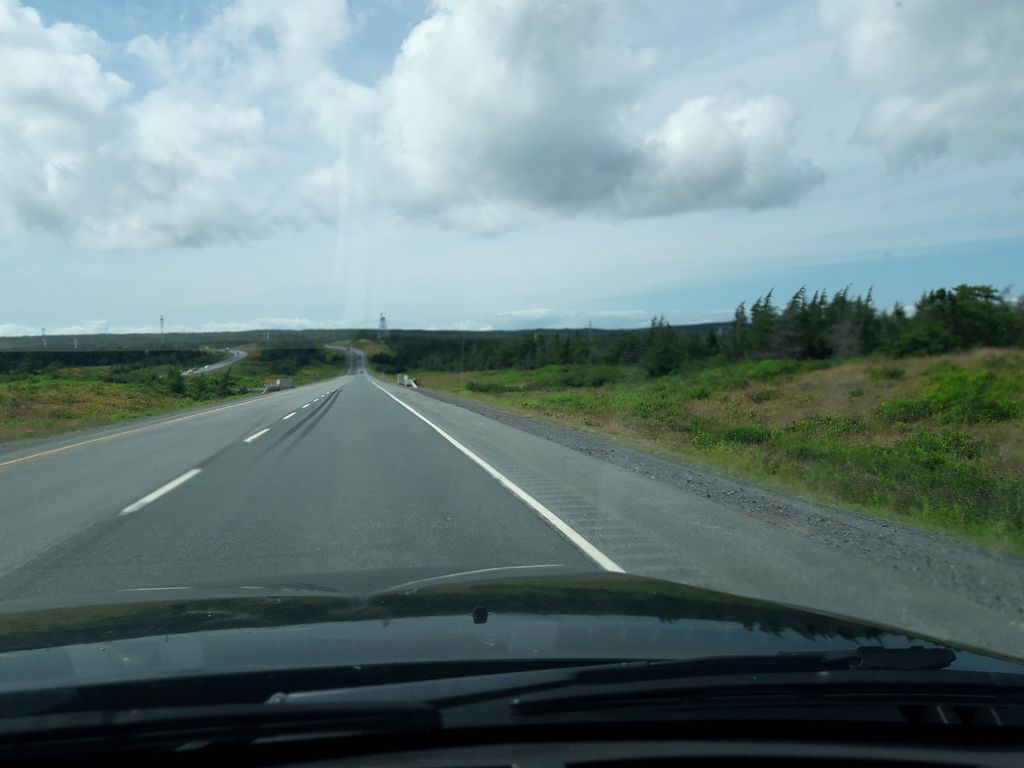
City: st_johns